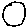
Label: circle